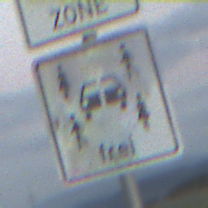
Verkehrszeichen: CarsharingfahrzeugeFrei
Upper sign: BeginnEingeschraenktesHalteverbotZone
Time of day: SunriseSunset
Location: Outdoor (Nature)
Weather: PartlyCloudy
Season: NotSpecified
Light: Natural